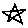
Label: star